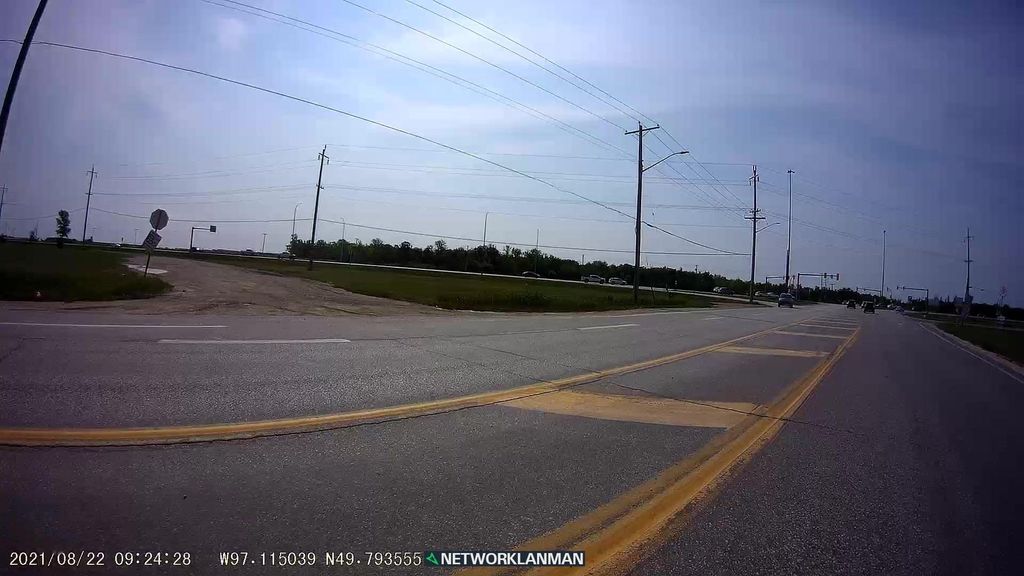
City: winnipeg